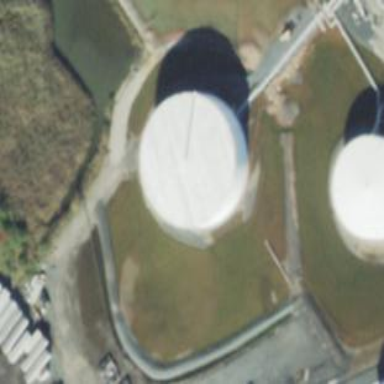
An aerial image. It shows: Storage tank which is man-made.